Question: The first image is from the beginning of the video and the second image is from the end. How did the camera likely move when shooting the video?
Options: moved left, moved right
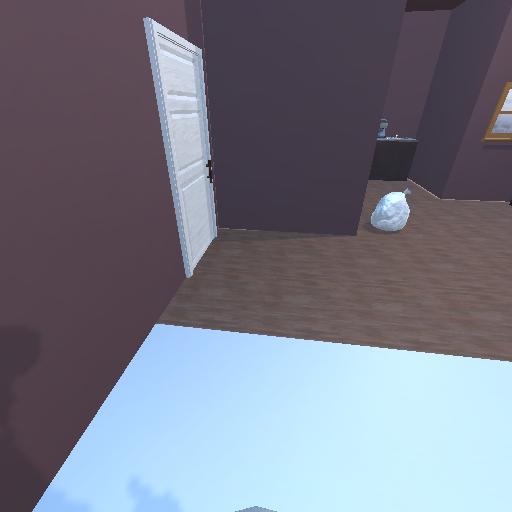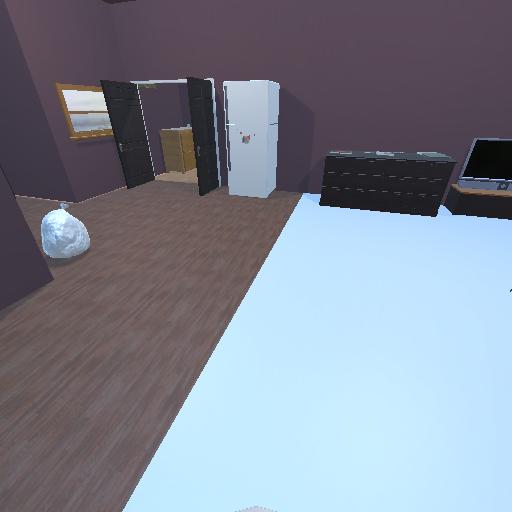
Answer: moved left